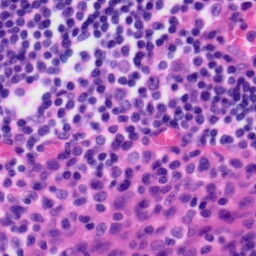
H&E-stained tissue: Tonsil